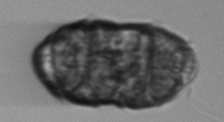
Label: Margalefidinium